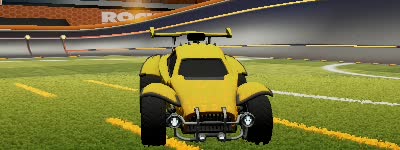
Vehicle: octane